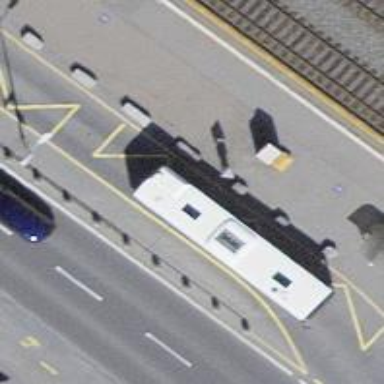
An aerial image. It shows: Bus stop with platform for public transport.